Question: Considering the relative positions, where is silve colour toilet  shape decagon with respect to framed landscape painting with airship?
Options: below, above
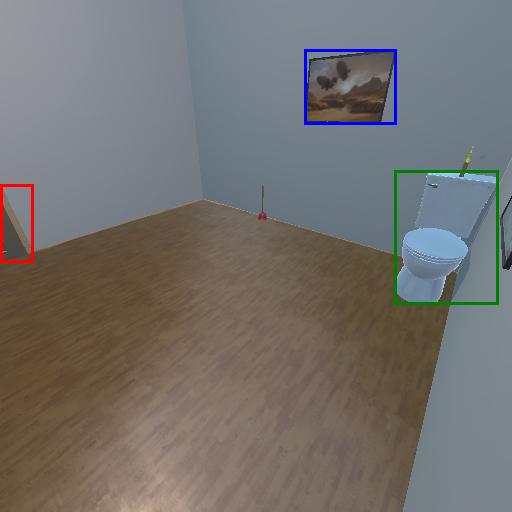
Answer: below